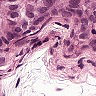
Metastatic tissue present: yes